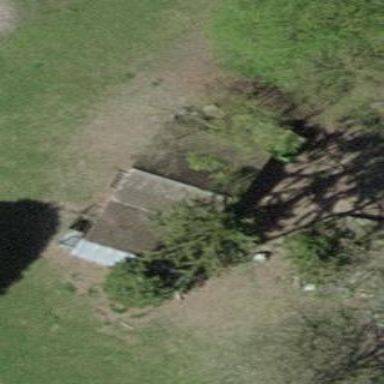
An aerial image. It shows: Farm auxiliary building.